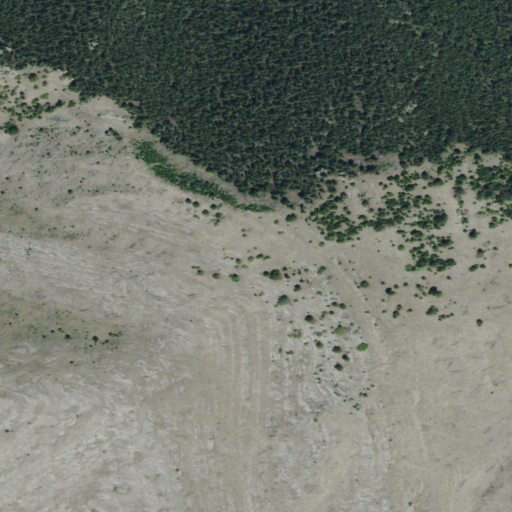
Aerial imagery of mountain in Montana named Devils Tower containing grassland, evergreen forest, and shrub